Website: lowes
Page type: cart
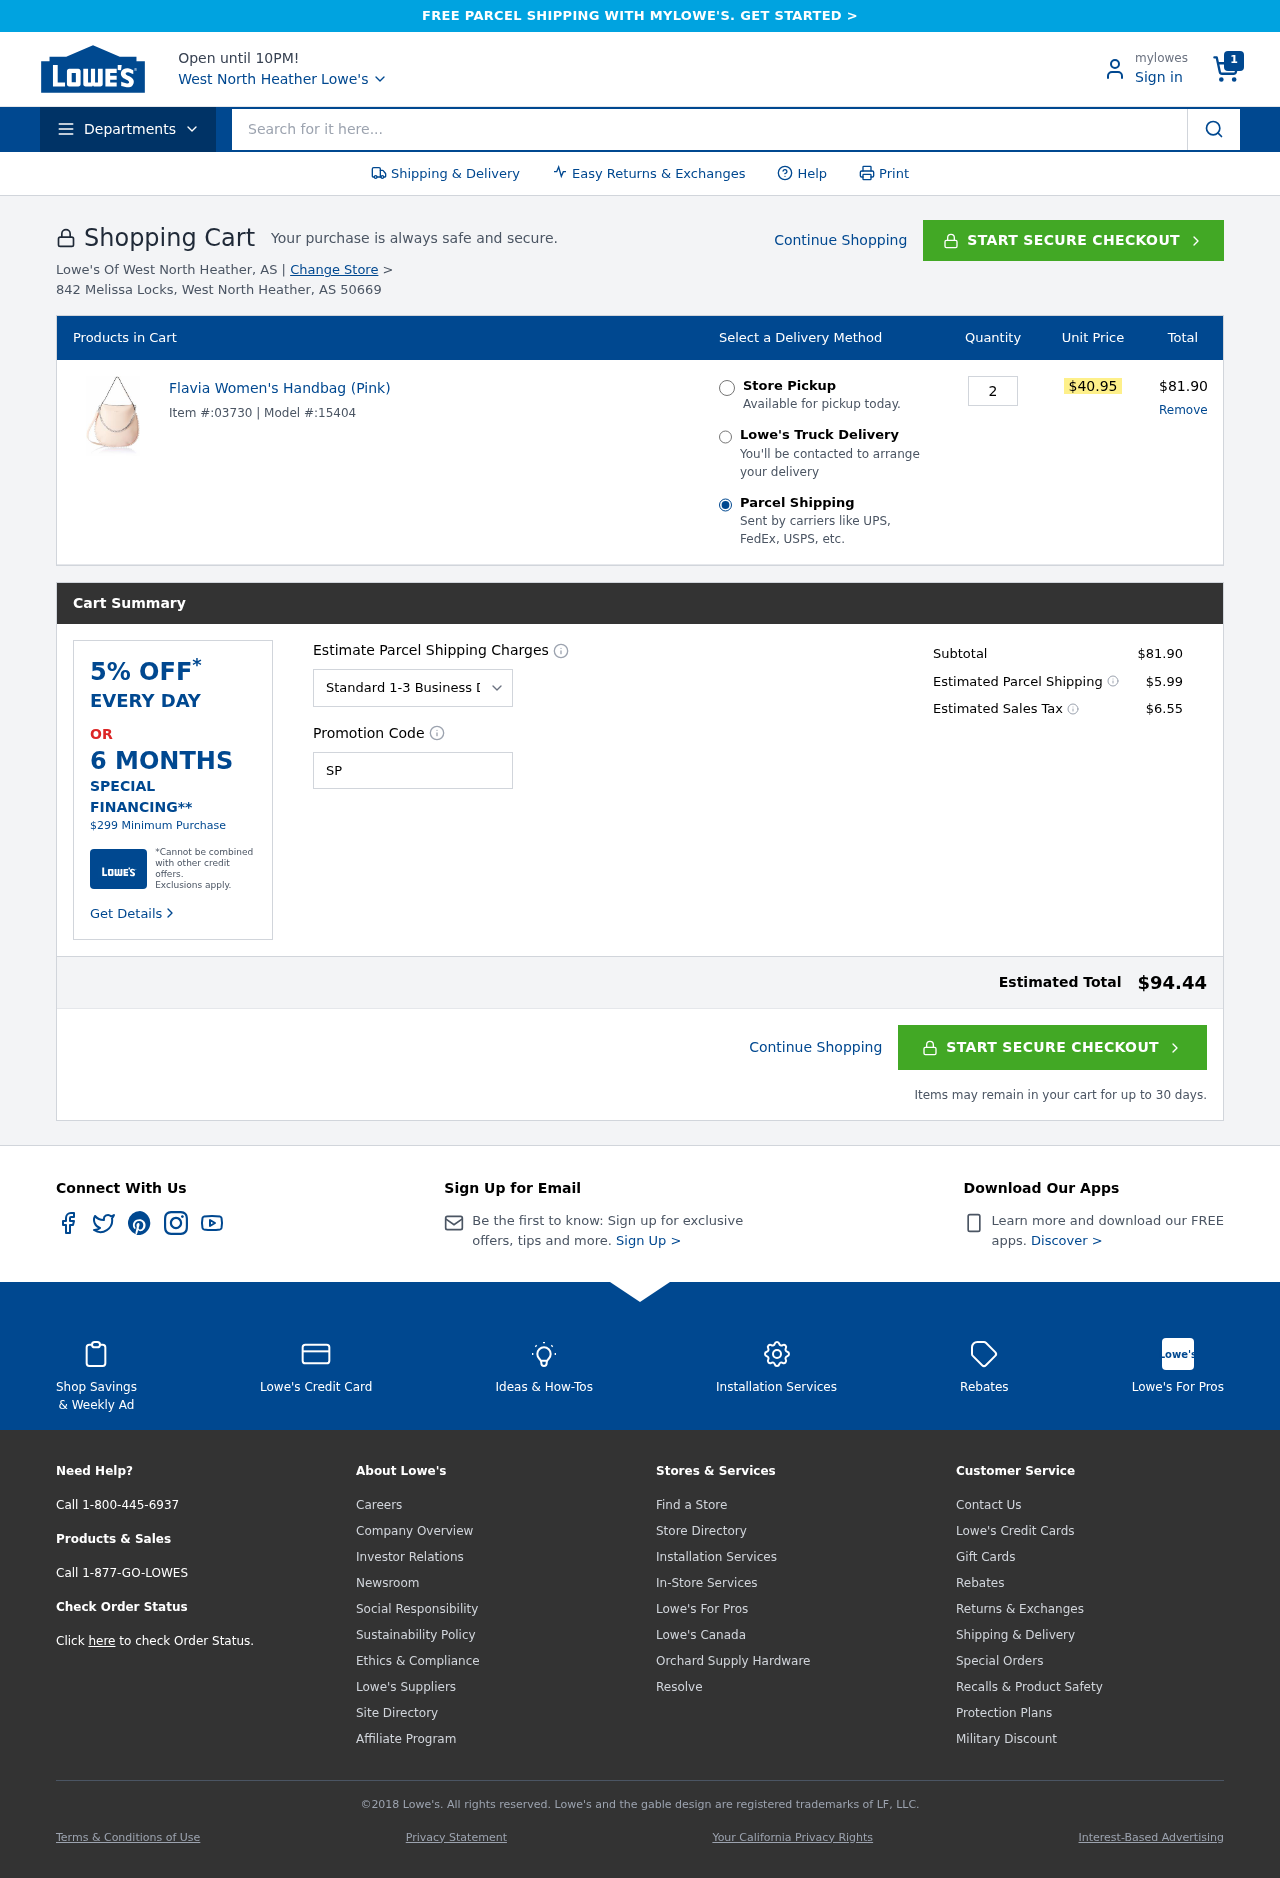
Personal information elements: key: PII_CITY
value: North Heather
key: PII_CITY
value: West North Heather
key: PII_POSTCODE
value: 50669
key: PII_PROMO_CODE
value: SPRING73
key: PII_STREET
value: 842 Melissa Locks
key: PII_STATE_ABBR
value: AS
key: PII_STATE
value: AS
Product elements: key: PRODUCT1_NAME
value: Flavia Women's Handbag (Pink)
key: PRODUCT1_PRICE
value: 40.95
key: PRODUCT1_QUANTITY
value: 2
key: PRODUCT1_MODEL
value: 15404
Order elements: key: ORDER_NUM_ITEMS
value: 1
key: ORDER_ITEM_ID
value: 03730
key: ORDER_LINE_TOTAL
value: $81.90
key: ORDER_SUBTOTAL
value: $81.90
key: ORDER_SHIPPING_COST
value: $5.99
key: ORDER_TAX
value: $6.55
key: ORDER_TOTAL
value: $94.44
Search elements: key: HEADER_SEARCH
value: Search for it here...